Question: I am making a world generator that will generate terrain using perlin noise and a weighted gradient favoring pangea shaped islands to form. I have gotten to the point where I can create a temperature map of the world where lower altitudes closer to the equator are favored, and water is always colder. But I am having trouble approaching the best way to deal with wind and rain. I figure that I can maybe create a humidity map then somehow play it into wind. <URL> is where most of my inspiration is coming from. Elsewhere he briefly talked about how whenever wind would hit a mountain, the area behind it would be left with no rain. One big question I have about his wind is how does he decide what direction it comes from.
So basically what I am asking is how can I extend off my world generator to simulate wind, rain and weather? Since rain and weather are arguably the same thing, another question that comes up is how can I generate a humidity map based on a world? Once a simulation starts, how does one deal with weather?
Here is a picture of my tempurature map. I am thinking of making it less continuous.

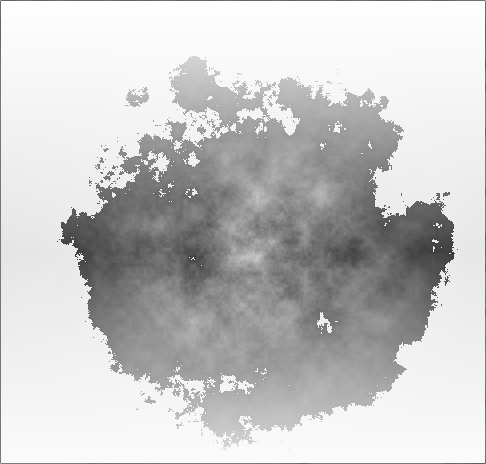
Answer: I'm the author of the video you link to in your question.
I'm sorry that I didn't reply to this when you asked three months ago but I've only just seen your message on Reddit. Your account seems to have been deleted so I'm copying my reply here.
In terms of wind direction, this was only a simple model so I cheated and picked an angle randomly. A simulation that "evolves" with changing wind and weather is something I'm working on but the biggest problem is making it fast enough to use.
For wind and rain, what I did was simulate a square of particles, all one pixel apart and implemented as an array of floats for wind elevation and an array of floats for wind moisture. The wind moisture at the start is set quite high to represent the fact that it is moist air carried over the sea.
I then move the cloud along the wind direction over the map. When the elevation (height) of the map is greater than the wind height, then the wind height is moved up to this elevation. Otherwise, the height of the wind decreases slowly. This simple model can be used as a very simple approximation of air pressure when the elevation of the world is much less than the elevation of the wind. My video colours the raw wind elevation blue but you could colour the difference between wine elevation and land elevation instead for a more interesting effect.
Each point in the cloud loses some moisture at each step depending on temperature (cold areas losing more rain i.e. particularly over mountains). Once it has lost all of its moisture it is out of rain, so a "rain shadow" develops, represented by a desert if the temperature is hot. You could improve this model by having wind gain more moisture over lakes or sea.
Finding the best constants for how quickly wind particles lose moisture, or how much moisture they have initially, was just trial and error until I found a combination that looked good and gave me a full range of terrain types on a typical map.
Hope that helps -- good luck with your project! Let me know how you get on.